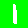
Digit: 1